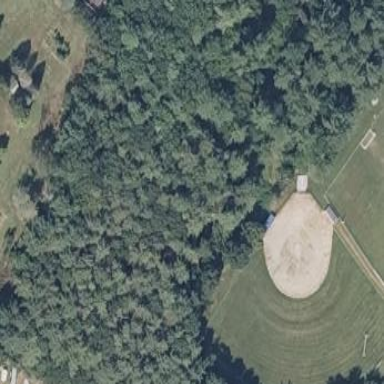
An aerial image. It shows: Softball pitch for leisure land activities.